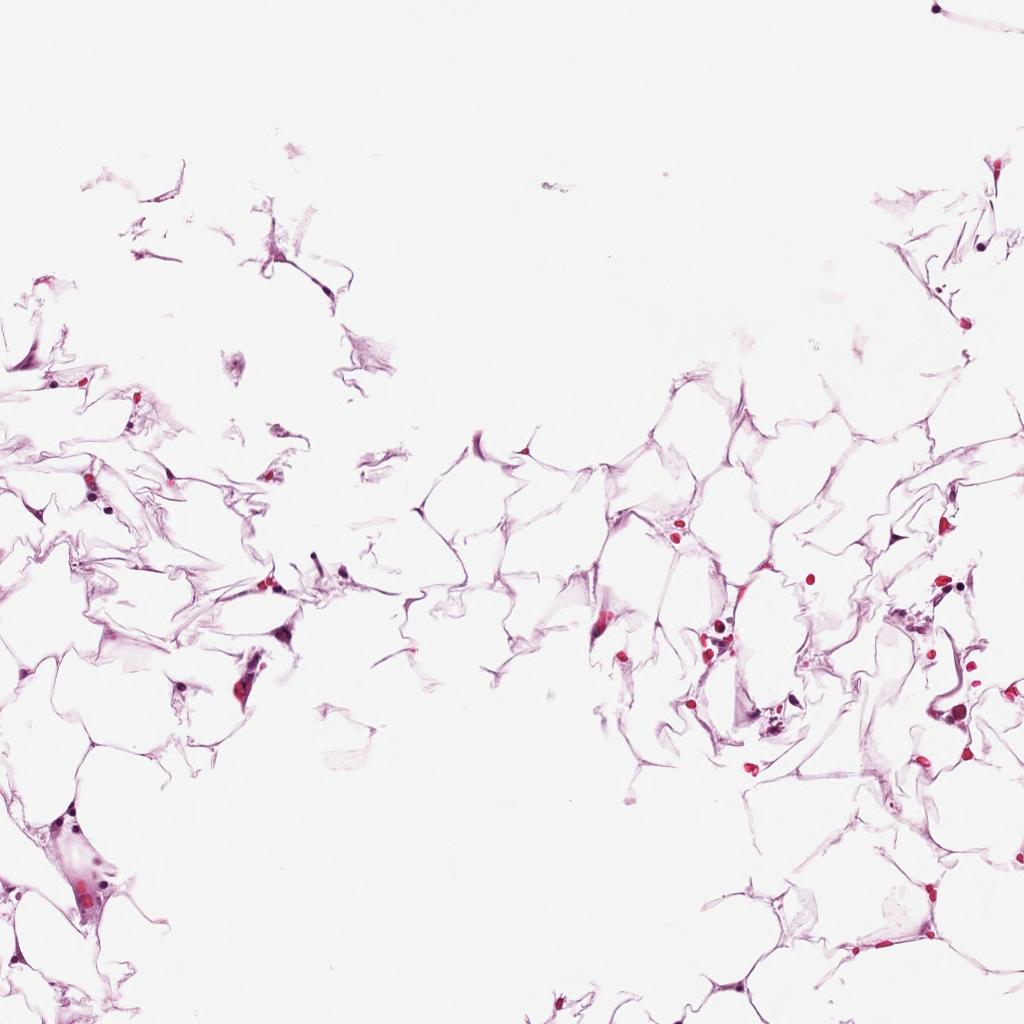
Label: Non-Tumor